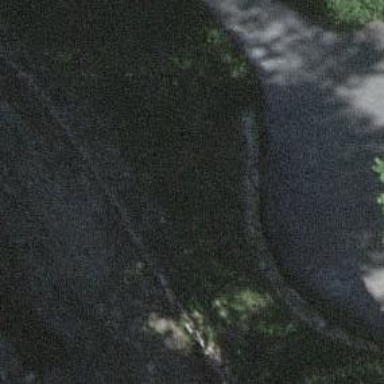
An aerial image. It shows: Retaining wall.